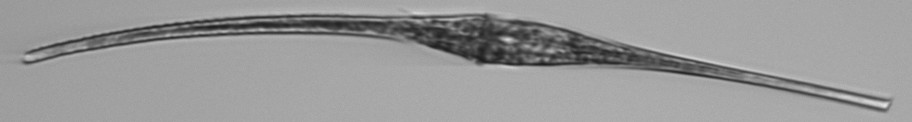
Label: Tripos_fusus